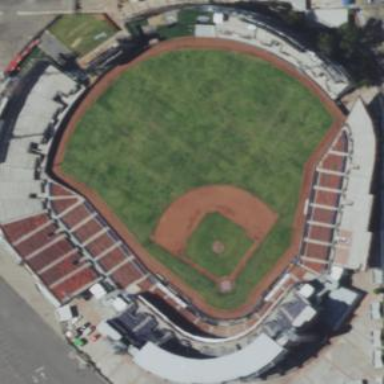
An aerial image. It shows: Baseball stadium.